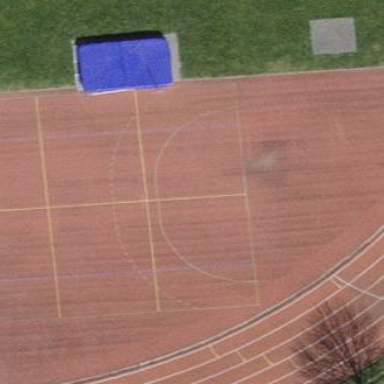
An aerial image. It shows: Athletic track located in leisure land area.